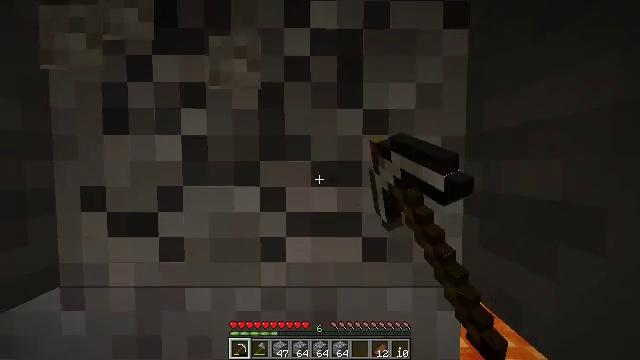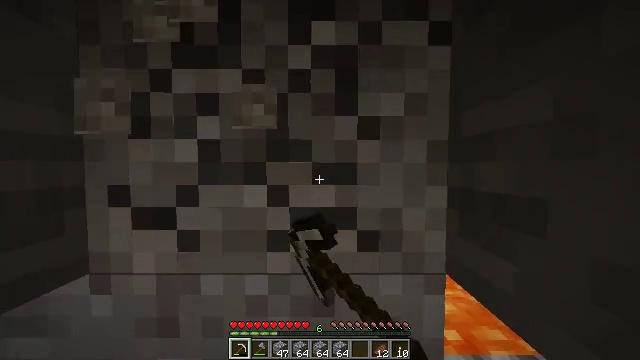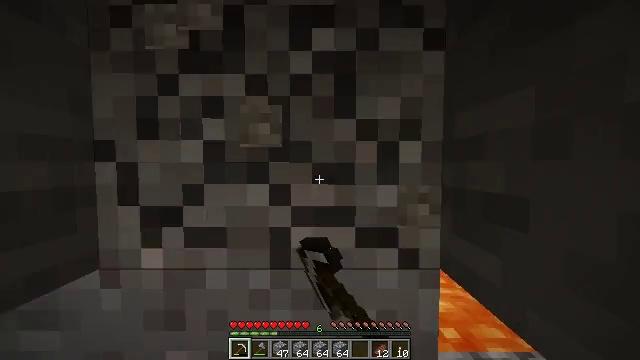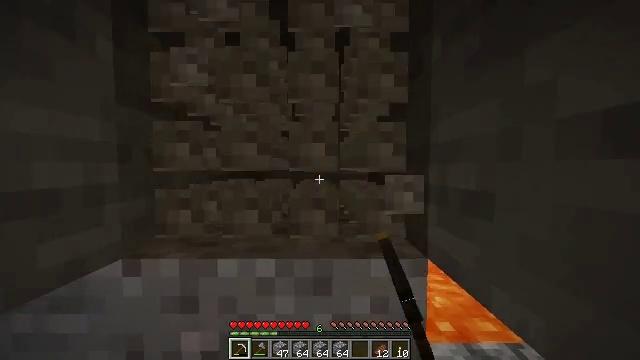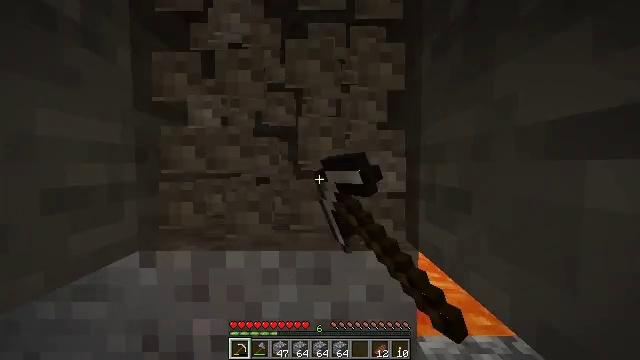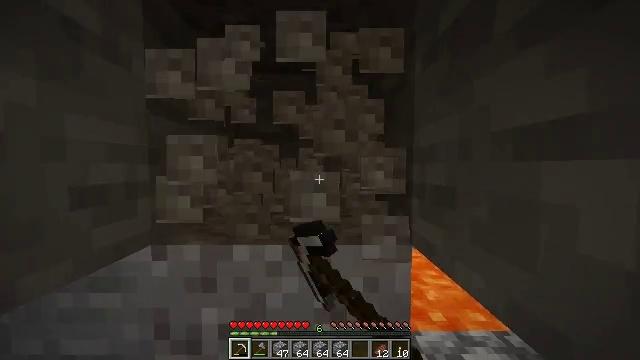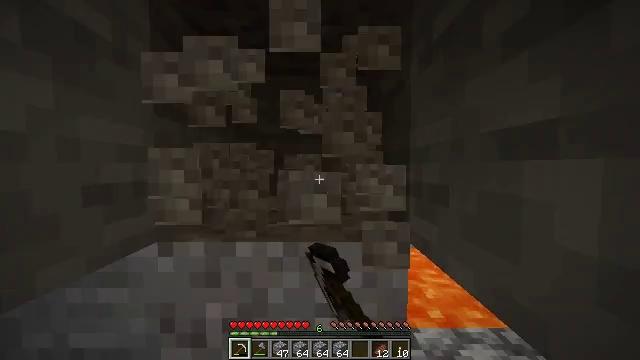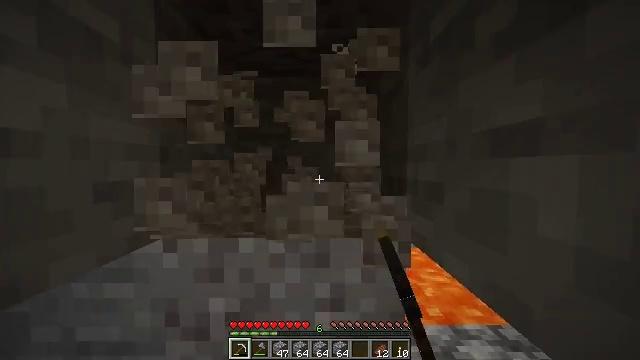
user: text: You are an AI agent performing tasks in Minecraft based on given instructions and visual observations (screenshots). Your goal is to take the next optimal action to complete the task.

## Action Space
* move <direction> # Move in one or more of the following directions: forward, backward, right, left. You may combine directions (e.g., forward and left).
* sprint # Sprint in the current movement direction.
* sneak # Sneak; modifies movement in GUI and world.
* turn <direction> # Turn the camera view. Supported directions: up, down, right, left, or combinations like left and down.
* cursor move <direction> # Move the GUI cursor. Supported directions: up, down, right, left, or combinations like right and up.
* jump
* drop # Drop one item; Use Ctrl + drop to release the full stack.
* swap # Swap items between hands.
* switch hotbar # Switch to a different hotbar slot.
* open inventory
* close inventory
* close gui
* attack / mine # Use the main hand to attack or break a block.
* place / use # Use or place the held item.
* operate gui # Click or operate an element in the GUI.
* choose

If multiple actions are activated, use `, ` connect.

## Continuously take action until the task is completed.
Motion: motion action
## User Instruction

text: Dig through gravel to clear a path.
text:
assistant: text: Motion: move back, sneak, attack / mine
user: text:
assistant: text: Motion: move back, sneak, attack / mine
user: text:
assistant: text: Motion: move back, sneak, attack / mine
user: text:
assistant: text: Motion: move back, sneak, attack / mine
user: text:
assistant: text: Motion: move back, sneak, attack / mine
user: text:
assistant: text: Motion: sneak, attack / mine
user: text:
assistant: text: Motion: sneak, attack / mine
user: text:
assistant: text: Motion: sneak, attack / mine